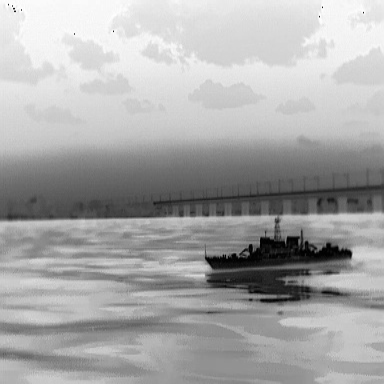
There is a warship in the infrared image.